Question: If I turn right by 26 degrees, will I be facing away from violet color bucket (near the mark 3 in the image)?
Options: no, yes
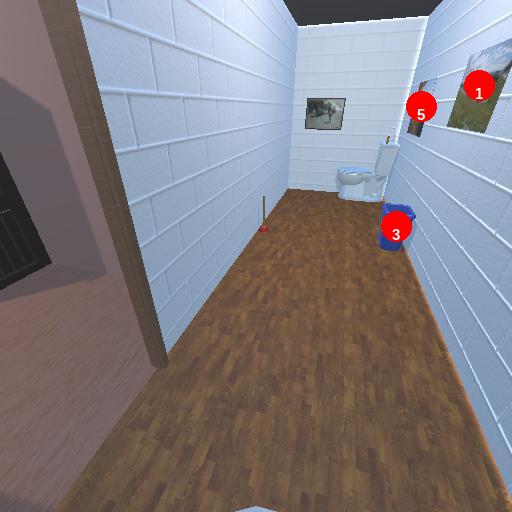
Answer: no